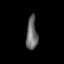
Tissue: lung
Cell type: Epithelial cells
Senescence score: 0.2096
Nuclear area (px): 355
Mean DAPI intensity: 107.899